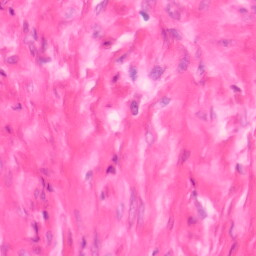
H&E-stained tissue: Colon